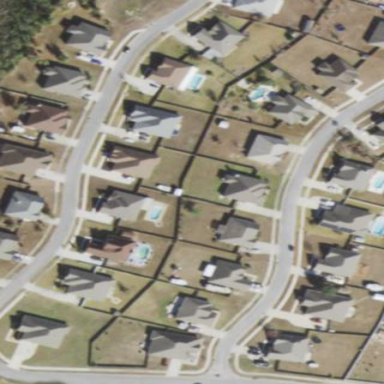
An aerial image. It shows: Single-family residential area.